Question: How can I mix two ARGB pixels ?
Example

Here A is (Red with Alpha) and B is ( Blue with Alpha ).
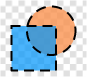
Answer: Taken from the same Wikipedia article where you got the image:

Translating to values which range from 0 to 255:
'''
rOut = (rA * aA / 255) + (rB * aB * (255 - aA) / (255*255))
gOut = (gA * aA / 255) + (gB * aB * (255 - aA) / (255*255))
bOut = (bA * aA / 255) + (bB * aB * (255 - aA) / (255*255))
aOut = aA + (aB * (255 - aA) / 255)
'''